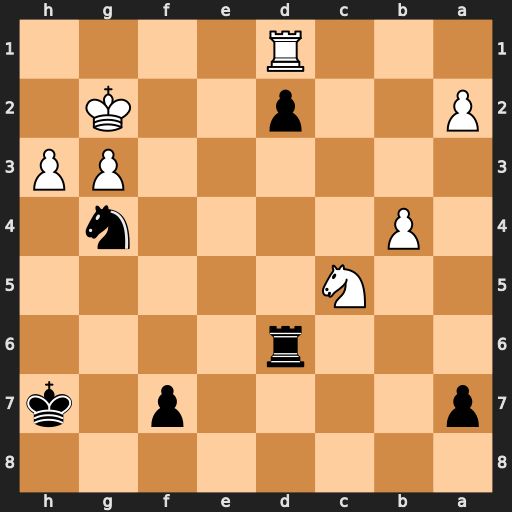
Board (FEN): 8/p4p1k/3r4/2N5/1P4n1/6PP/P2p2K1/3R4
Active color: b
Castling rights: -
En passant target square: -
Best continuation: Ne3+ Kf3 Nxd1